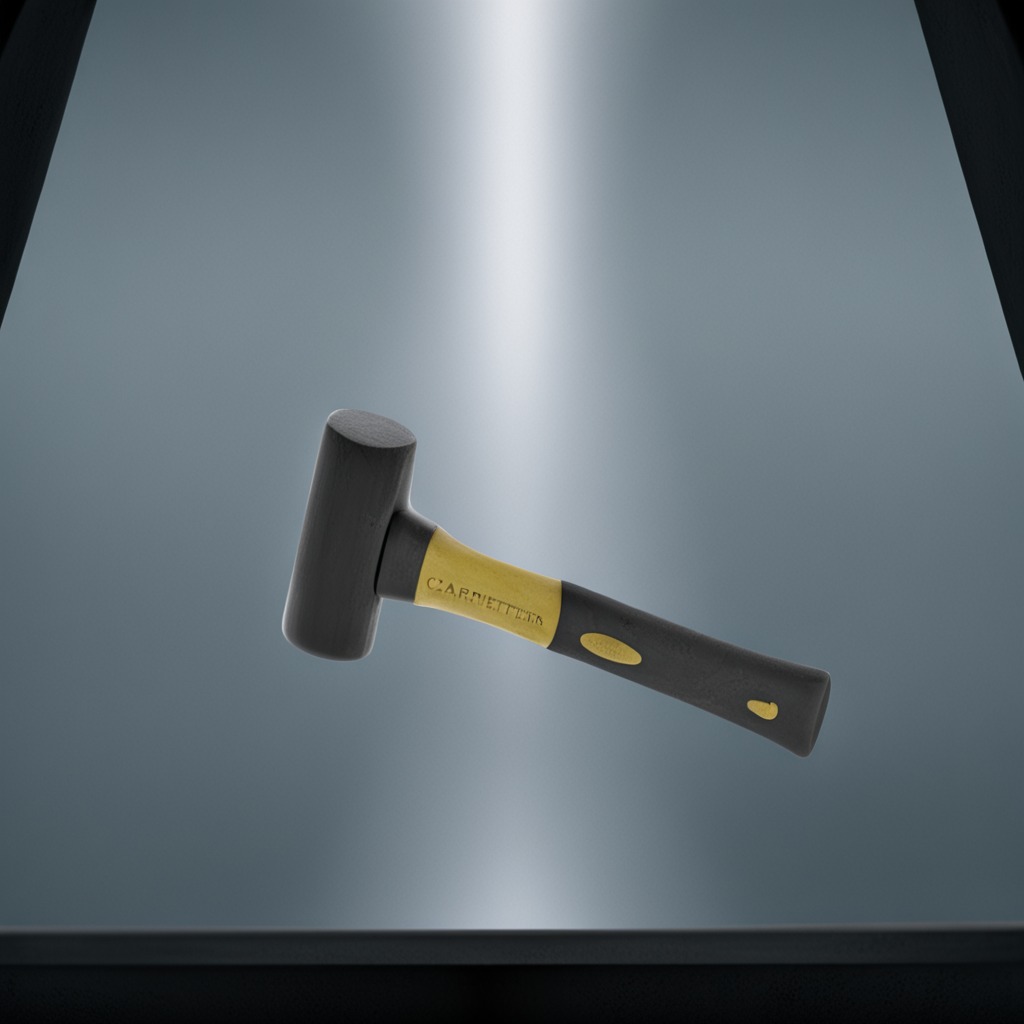
A hammer lies on a clean empty table in a railway signal maintenance room lit by harsh overhead fluorescents photorealistic surface textures crisp shadows high dynamic range